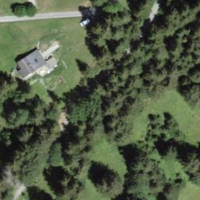
EUNIS habitat code: 44
Species observed at this site:
Epipactis atrorubens